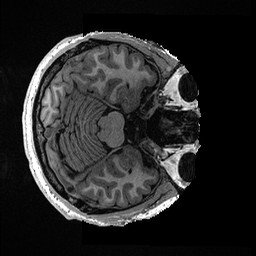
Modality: T1w
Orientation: axial
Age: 38
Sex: male
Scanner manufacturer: ge
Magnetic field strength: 3 T
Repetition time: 0.006952 s
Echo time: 0.00292 s